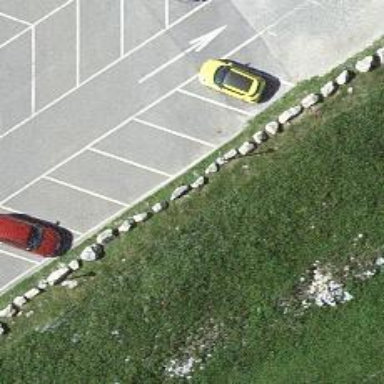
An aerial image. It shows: Block barrier.